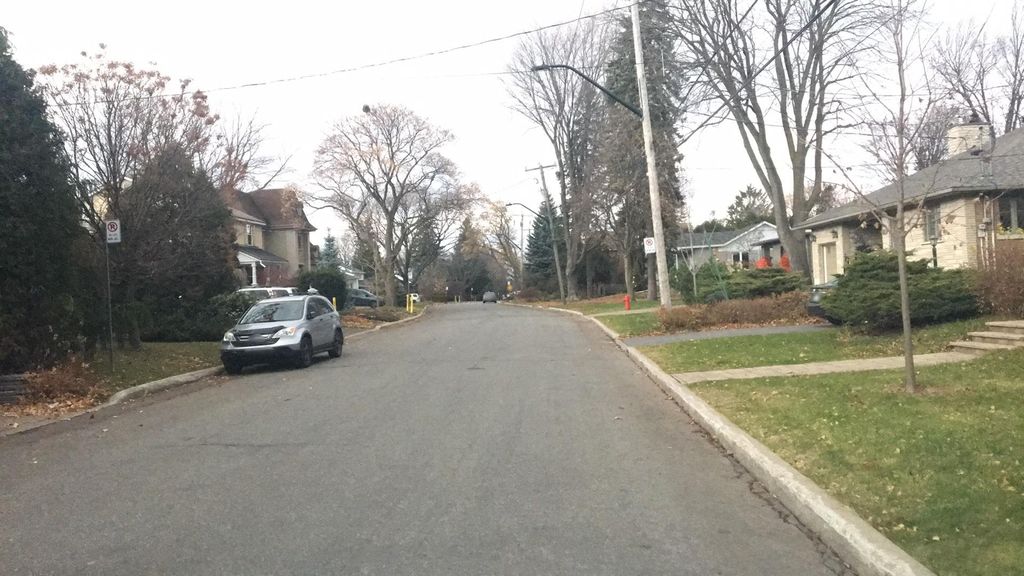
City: montreal